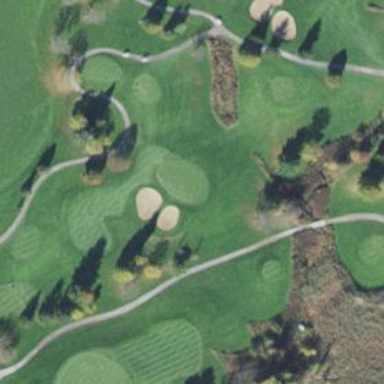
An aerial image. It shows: Golf fairway surrounded by grass.